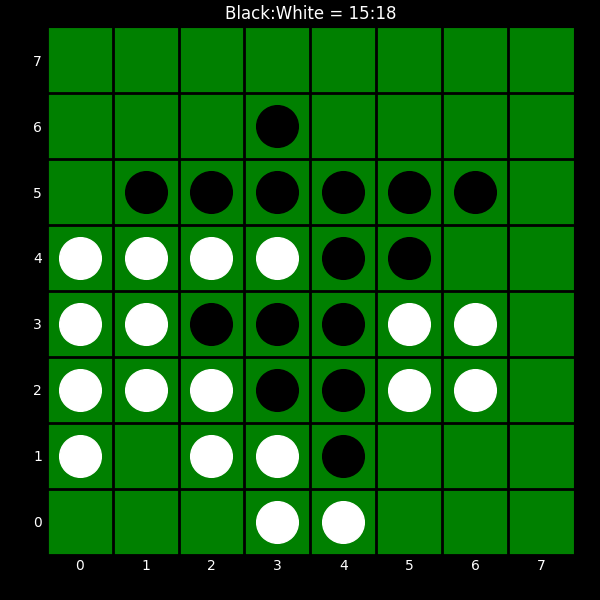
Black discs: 15
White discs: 18